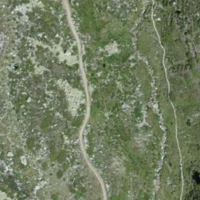
EUNIS habitat code: 26
Species observed at this site:
Oreojuncus trifidus